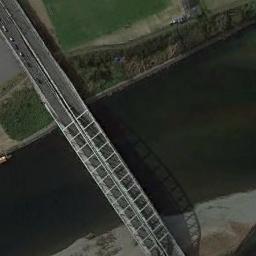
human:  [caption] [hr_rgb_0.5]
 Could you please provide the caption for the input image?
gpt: The two bridges intersect on the river bank .

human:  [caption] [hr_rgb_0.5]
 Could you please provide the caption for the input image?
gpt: There is a white bridge over the river with grass beside .

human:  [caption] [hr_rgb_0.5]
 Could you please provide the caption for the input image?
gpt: A bridge connects the land on both sides of the turquoise water  There are white arched supports and many cars on the bridge .

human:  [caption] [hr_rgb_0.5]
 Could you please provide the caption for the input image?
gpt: A bridge built on a dark green river and the lawn on one side of the river .

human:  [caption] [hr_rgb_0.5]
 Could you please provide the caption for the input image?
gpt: Many green plants are under the bridge .